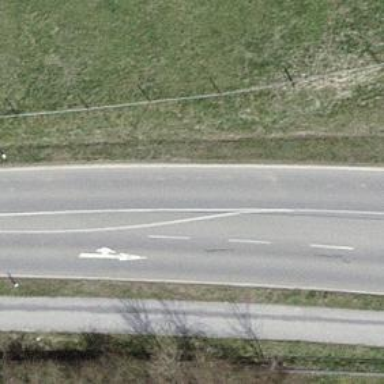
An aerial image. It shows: Secondary road with separate asphalt sidewalks and cycle lanes.